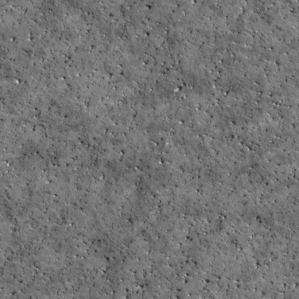
Label: non_frost